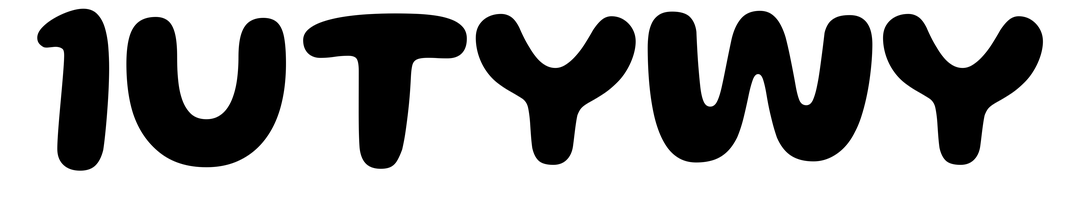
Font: Gluten_SemiBold